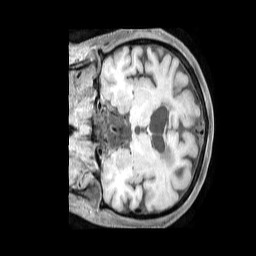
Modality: T1w
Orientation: coronal
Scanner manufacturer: philips
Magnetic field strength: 3 T
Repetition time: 0.6 s
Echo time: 0.02833 s